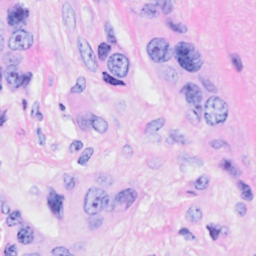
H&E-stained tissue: Breast